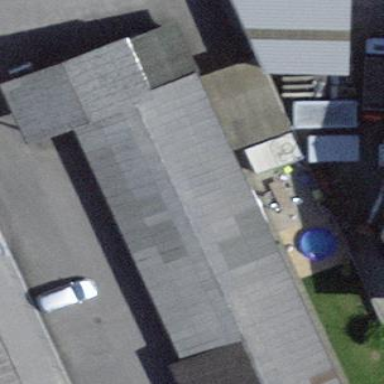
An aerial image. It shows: Industrial building.